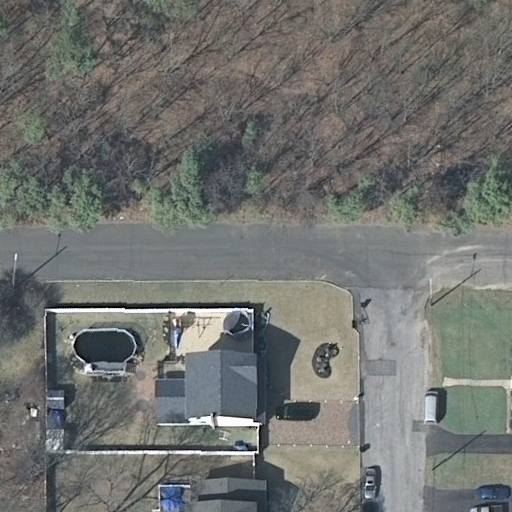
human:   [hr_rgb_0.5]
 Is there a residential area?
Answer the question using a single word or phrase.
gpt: yes

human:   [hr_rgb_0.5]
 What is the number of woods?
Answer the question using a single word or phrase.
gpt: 1

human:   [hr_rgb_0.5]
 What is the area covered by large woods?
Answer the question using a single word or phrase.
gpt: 10599m2

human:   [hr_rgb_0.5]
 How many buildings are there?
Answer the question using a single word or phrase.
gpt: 2

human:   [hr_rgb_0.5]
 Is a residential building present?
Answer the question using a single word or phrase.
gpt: yes

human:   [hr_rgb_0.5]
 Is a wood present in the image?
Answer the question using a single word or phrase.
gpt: yes

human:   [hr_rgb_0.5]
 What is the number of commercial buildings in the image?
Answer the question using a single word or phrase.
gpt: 0

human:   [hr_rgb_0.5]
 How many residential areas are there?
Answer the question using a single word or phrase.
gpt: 1

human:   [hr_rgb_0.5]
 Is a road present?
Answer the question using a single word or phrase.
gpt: yes

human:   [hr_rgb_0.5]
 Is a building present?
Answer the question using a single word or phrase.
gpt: yes

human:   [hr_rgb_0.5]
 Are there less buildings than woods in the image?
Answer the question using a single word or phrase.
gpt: no

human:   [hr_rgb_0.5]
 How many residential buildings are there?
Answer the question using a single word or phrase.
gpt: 2

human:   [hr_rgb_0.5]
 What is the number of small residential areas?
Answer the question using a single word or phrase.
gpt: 0

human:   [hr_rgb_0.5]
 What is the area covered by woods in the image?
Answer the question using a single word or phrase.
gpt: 10599m2

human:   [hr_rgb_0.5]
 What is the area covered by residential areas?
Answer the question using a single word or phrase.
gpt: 10599m2

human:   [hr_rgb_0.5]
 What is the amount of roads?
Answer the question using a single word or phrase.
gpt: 2

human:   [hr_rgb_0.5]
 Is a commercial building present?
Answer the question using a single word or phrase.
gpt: no

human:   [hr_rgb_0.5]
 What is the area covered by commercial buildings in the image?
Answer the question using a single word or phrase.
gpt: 0m2

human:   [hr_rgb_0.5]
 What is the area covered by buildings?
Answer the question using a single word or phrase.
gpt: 631m2

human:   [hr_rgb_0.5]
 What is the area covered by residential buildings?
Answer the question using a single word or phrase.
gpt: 631m2

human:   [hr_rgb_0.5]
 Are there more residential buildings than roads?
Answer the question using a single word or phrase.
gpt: no

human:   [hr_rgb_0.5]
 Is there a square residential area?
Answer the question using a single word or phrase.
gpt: no

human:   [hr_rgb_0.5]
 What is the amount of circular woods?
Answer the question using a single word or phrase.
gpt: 0

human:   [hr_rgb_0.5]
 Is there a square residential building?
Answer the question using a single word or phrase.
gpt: no

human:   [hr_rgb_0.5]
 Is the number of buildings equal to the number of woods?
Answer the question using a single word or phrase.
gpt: no

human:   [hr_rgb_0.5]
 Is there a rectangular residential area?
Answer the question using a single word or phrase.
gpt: yes

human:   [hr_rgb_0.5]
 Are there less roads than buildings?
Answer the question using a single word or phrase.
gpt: no

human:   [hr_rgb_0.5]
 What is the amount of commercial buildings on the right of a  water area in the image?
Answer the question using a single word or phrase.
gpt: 0

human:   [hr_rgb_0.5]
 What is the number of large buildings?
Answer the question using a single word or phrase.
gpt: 0

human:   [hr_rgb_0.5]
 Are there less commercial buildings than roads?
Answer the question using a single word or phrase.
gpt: yes

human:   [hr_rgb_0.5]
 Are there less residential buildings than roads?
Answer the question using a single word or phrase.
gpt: no

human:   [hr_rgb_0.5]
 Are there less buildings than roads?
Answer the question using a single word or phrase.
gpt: no

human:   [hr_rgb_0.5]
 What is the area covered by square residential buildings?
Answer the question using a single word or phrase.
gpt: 0m2

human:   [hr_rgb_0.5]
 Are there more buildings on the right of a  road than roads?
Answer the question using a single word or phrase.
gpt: no

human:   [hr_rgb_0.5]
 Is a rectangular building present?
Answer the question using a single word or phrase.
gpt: no

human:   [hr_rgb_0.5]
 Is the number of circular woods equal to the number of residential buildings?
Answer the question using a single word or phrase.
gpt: no

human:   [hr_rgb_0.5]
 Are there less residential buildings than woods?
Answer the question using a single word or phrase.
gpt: no

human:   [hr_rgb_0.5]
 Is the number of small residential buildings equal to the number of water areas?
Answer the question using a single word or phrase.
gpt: yes

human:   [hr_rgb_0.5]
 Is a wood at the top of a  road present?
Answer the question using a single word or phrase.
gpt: yes

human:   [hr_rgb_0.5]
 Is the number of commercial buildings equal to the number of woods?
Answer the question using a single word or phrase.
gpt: no

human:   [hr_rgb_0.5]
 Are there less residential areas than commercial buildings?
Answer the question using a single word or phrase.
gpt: no

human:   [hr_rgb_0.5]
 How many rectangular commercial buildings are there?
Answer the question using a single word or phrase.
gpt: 0

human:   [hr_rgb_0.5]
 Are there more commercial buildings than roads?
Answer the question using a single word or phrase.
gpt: no

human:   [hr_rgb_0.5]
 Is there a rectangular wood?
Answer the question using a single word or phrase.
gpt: yes

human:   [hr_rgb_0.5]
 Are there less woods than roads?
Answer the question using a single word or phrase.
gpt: yes

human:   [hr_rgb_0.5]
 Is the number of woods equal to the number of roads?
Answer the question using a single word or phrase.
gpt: no

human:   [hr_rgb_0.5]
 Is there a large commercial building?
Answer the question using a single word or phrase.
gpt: no

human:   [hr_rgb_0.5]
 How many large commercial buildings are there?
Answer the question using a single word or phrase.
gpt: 0

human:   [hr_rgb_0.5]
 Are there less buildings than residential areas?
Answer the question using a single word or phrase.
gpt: no

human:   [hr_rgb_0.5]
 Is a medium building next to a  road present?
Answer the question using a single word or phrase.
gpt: yes

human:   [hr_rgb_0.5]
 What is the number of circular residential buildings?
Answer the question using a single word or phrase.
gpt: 0

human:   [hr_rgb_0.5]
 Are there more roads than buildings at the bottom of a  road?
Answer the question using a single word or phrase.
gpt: no

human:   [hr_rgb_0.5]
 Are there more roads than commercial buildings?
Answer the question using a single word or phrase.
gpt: yes

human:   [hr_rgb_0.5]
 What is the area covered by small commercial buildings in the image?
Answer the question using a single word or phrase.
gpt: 0m2

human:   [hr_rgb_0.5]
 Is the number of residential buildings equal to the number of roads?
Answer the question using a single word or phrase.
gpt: yes

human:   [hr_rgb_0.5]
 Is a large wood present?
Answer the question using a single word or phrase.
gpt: yes

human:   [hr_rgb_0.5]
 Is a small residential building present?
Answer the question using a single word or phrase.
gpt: no

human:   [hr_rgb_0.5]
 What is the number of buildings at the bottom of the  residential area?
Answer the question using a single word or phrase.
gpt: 0

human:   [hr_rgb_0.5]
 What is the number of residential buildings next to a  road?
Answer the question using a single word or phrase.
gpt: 2

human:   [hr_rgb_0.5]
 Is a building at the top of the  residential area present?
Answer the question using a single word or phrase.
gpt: yes

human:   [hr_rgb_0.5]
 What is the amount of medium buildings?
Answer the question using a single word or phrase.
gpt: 2

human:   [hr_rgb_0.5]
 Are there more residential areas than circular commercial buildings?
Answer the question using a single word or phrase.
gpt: yes

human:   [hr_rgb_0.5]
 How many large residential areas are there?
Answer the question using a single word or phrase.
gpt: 1

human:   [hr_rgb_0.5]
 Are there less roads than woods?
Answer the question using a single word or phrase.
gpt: no